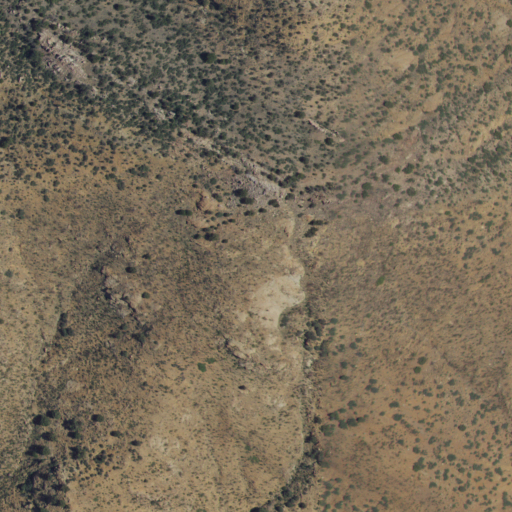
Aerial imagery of mountain in New Mexico named Lead Mountain containing shrub, evergreen forest, and grassland